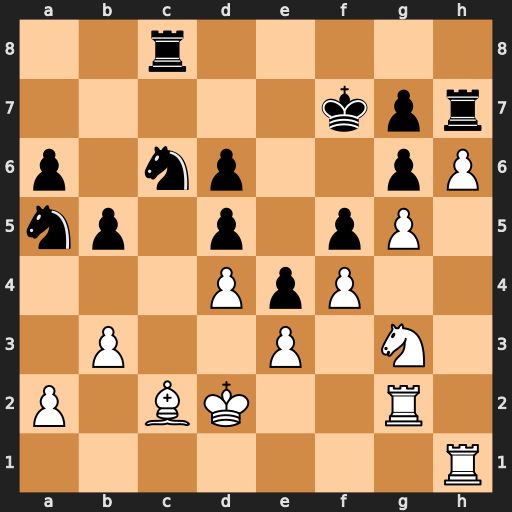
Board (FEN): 2r5/5kpr/p1np2pP/np1p1pP1/3PpP2/1P2P1N1/P1BK2R1/7R
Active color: w
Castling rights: -
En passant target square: -
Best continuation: Nxf5 gxf5 g6+ Kf6 gxh7